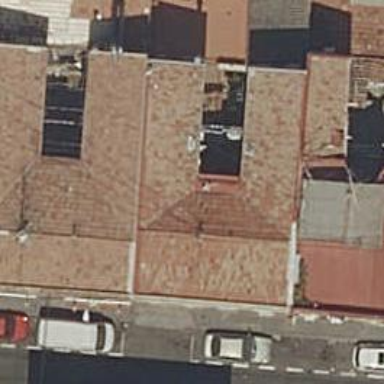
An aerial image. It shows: Restaurant.